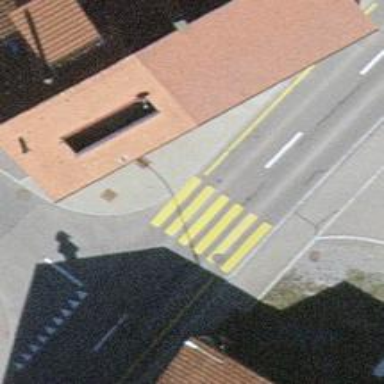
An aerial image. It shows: Zebra crossing on the road.